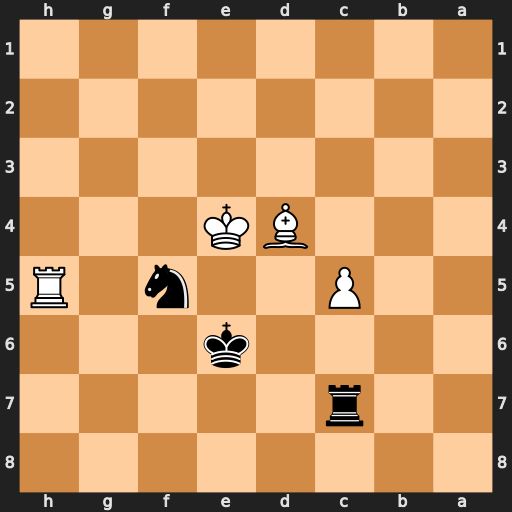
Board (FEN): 8/2r5/4k3/2P2n1R/3BK3/8/8/8
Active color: b
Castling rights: -
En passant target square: -
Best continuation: Ng3+ Kd3 Nxh5